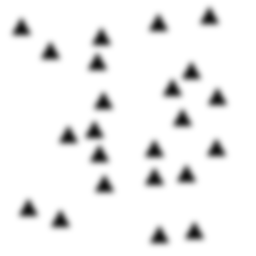
Squares: 0
Triangles: 23
Stars: 0
Total shapes: 23